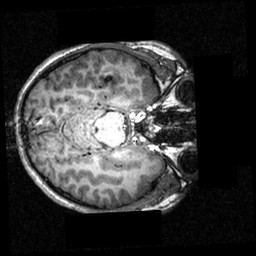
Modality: T1w
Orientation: axial
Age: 18
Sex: male
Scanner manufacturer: siemens
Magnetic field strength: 3.951 T
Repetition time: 1.5 s
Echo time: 0.00335 s